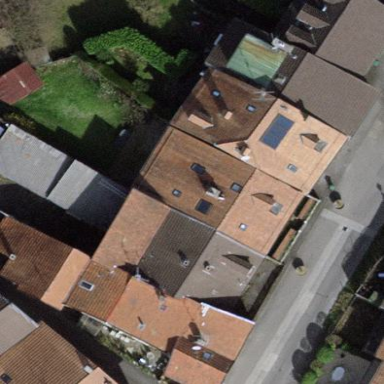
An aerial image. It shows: View of roof of building.